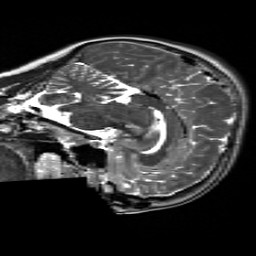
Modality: T2w
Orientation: sagittal
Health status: ill
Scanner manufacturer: siemens
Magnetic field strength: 3 T
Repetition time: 5.25 s
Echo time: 0.093 s